Interaction volume radius: 5 \u00c5
Interaction volume height: 10 \u00c5
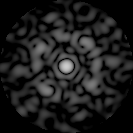
Disorder parameter: 0.7747